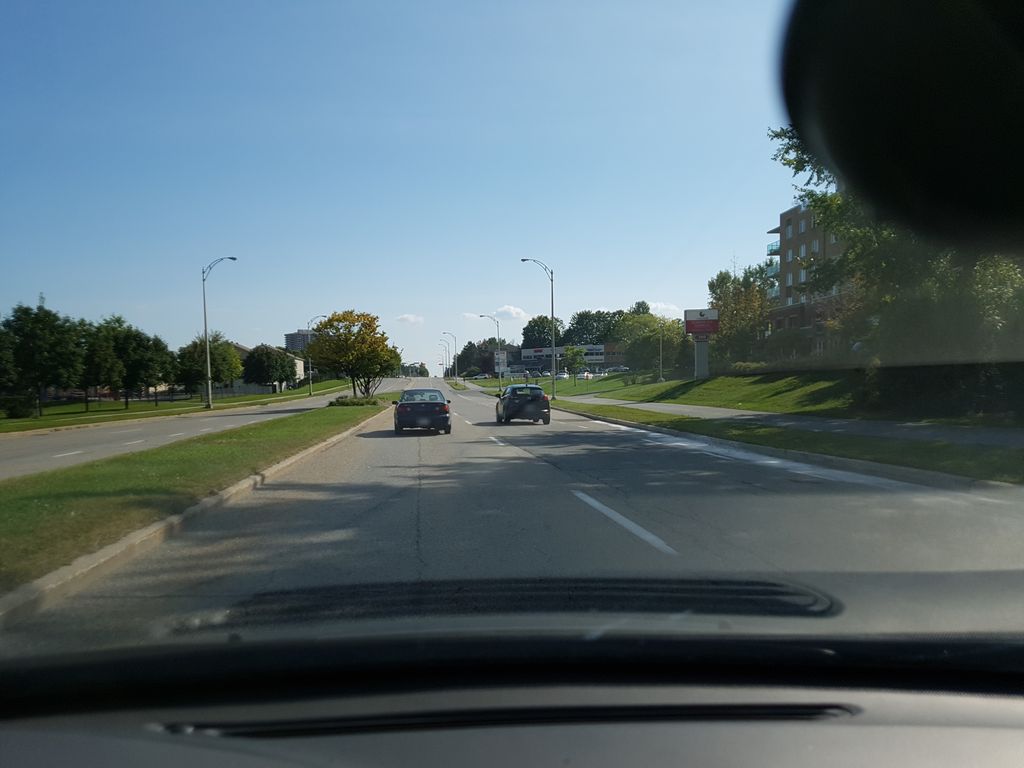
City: ottawa-gatineau